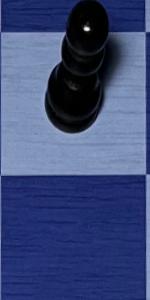
Label: Empty